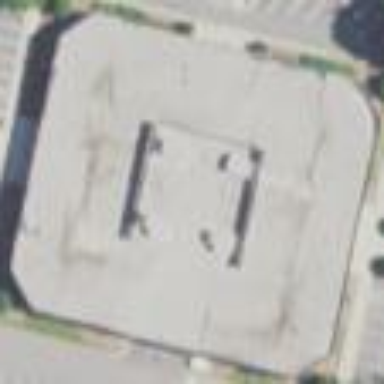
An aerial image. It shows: Commercial building.